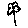
Label: flower